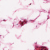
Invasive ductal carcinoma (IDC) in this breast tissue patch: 0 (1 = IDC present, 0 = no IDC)